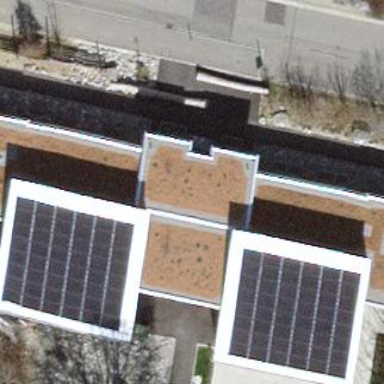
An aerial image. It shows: Kindergarten building.